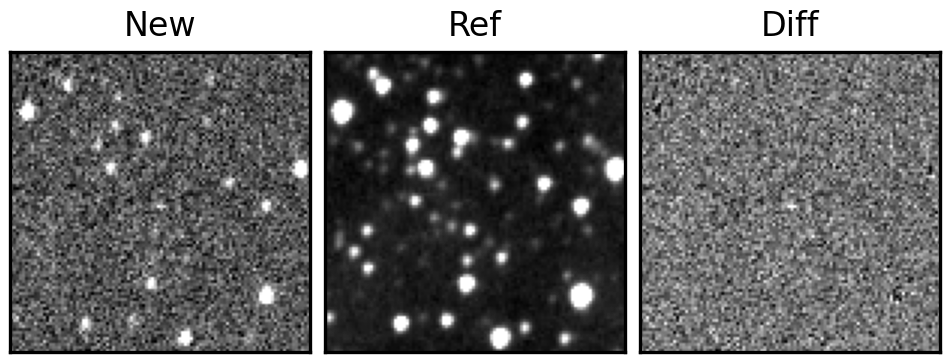
Label: real